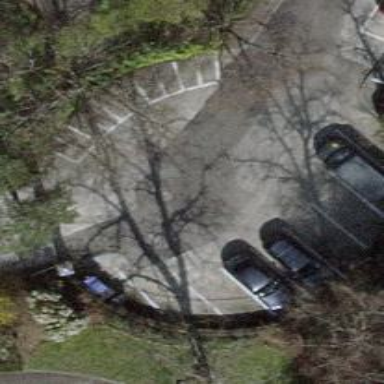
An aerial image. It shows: Mini roundabout on the road.